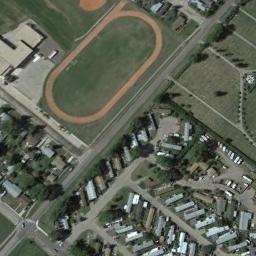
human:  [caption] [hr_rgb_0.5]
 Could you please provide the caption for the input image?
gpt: There is a track field in the lower right corner .

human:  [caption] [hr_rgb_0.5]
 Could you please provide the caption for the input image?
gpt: The track and field is built on the lawn, A road away from the residential area, And there is a lot of vegetation around it .

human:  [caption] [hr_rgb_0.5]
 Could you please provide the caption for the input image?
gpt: Many buildings are near the ground track field .

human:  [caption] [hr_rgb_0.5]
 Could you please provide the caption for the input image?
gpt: The ground track field is surrounded by some houses arranged neatly and a baseball diamond is next to the ground track field .

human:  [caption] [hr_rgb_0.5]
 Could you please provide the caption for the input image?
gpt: There are many buildings beside the ground track field with a brown track .